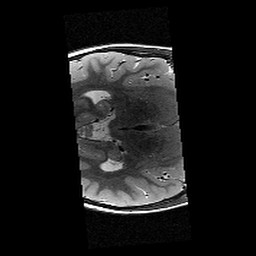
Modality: T2w
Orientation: axial
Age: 9
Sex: female
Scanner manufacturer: siemens
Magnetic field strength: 3 T
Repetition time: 9.23 s
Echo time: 0.067 s